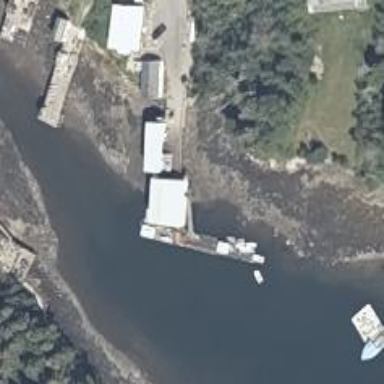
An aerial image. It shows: Commercial mooring pier.